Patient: sex F, age 32
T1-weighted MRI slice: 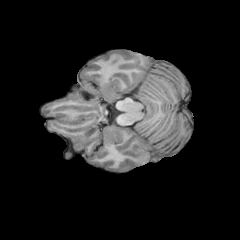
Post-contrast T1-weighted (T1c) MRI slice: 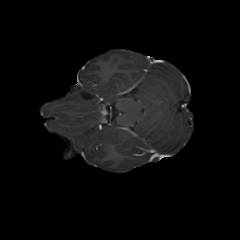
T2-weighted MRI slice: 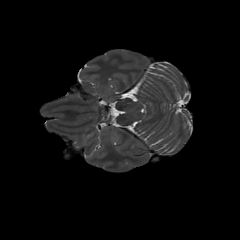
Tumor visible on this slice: no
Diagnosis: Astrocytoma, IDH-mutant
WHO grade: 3